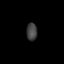
Tissue: lung
Cell type: Epithelial cells
Senescence score: 0.233
Nuclear area (px): 182
Mean DAPI intensity: 65.681